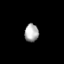
Tissue: lung
Cell type: T cells
Senescence score: 0.146
Nuclear area (px): 244
Mean DAPI intensity: 172.414